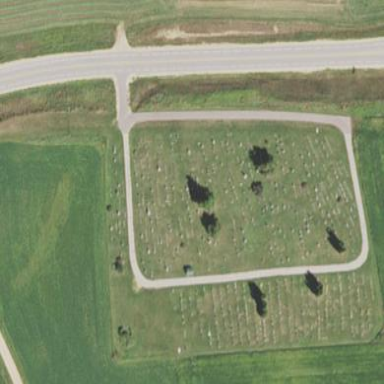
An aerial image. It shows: Cemetery.